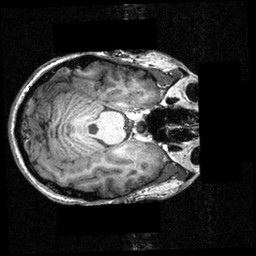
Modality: T1w
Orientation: axial
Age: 26
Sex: male
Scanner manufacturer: siemens
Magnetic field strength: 3.951 T
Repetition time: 1.5 s
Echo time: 0.00335 s